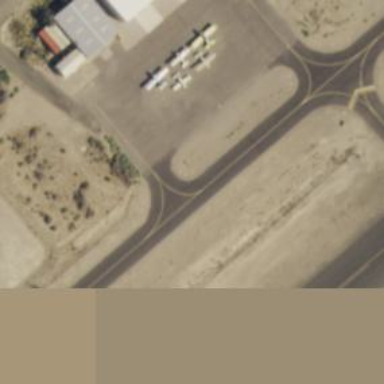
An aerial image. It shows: View of taxiway at the airport.